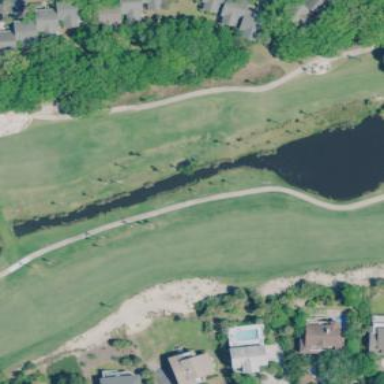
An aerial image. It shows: Water hazard in golf course. The hazard is natural water feature.